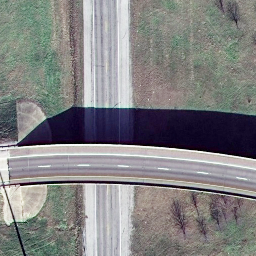
Label: overpass